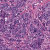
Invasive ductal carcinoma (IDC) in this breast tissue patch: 1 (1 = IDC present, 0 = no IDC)